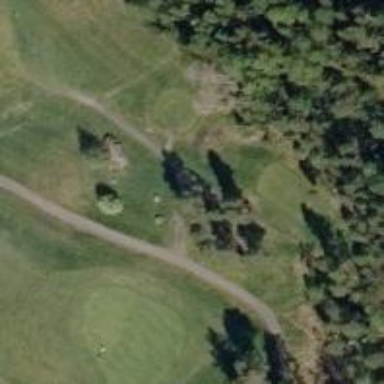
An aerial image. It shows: Pathway for golfing.